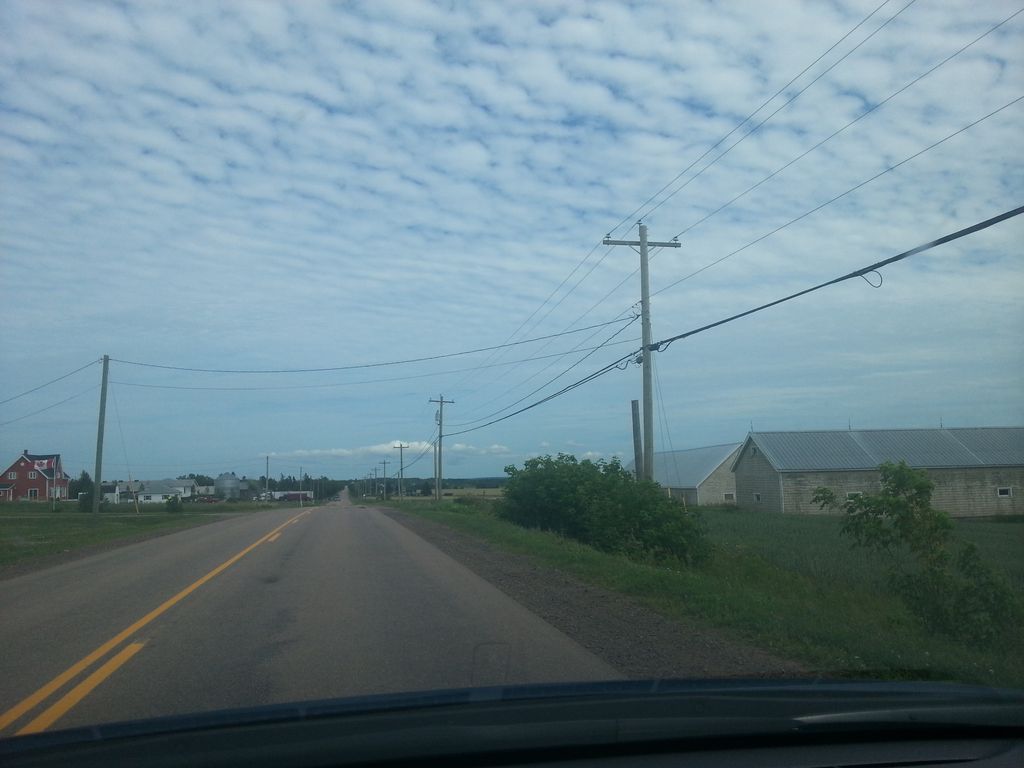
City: charlottetown